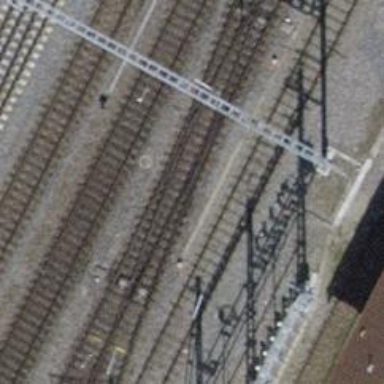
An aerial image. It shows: Single-track electrified railway service yard with contact line for trains.